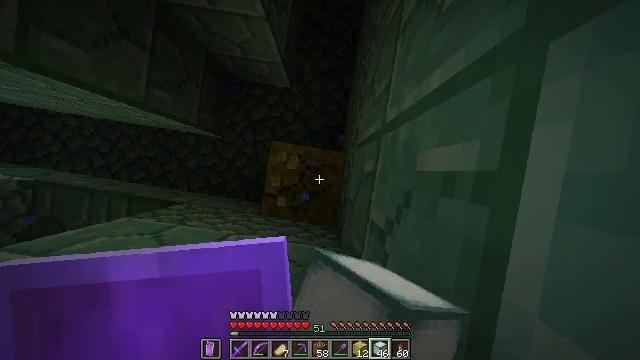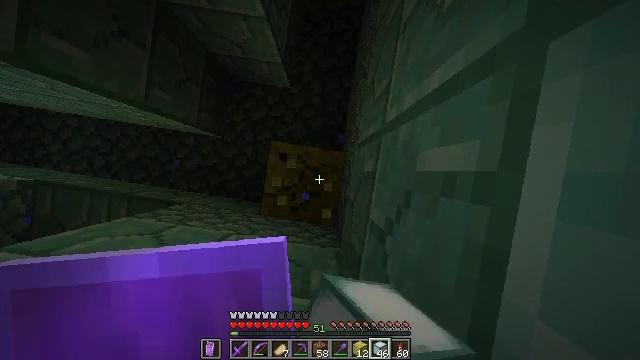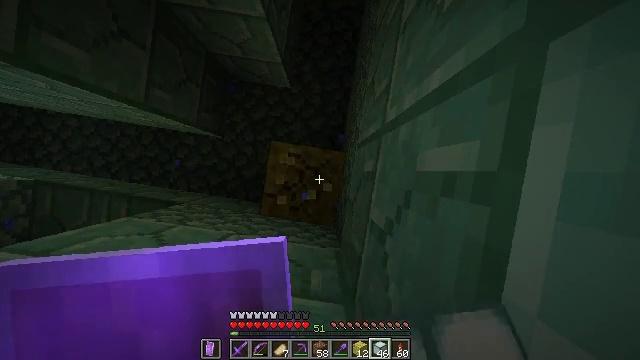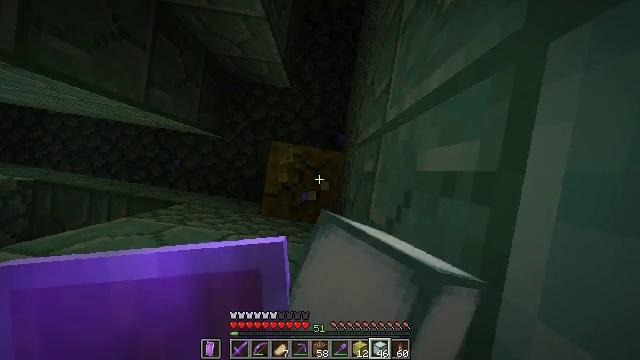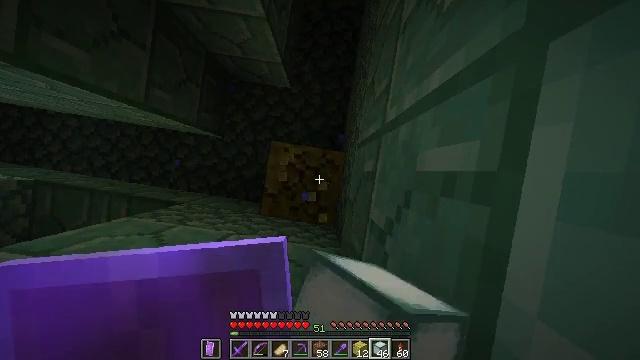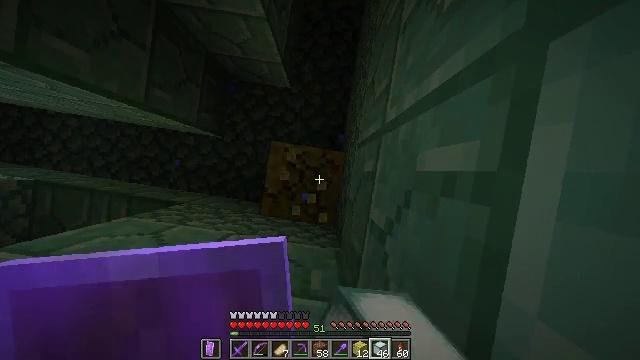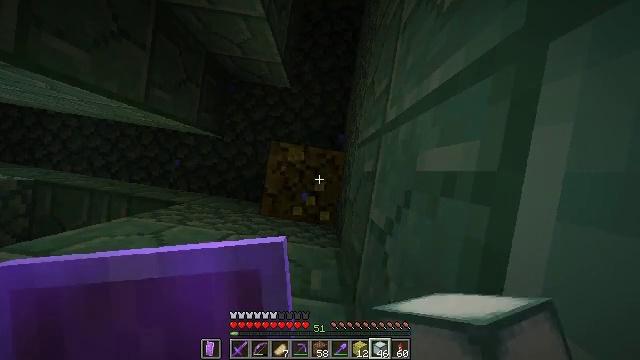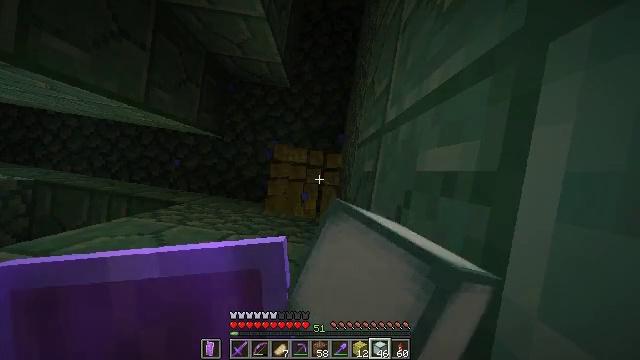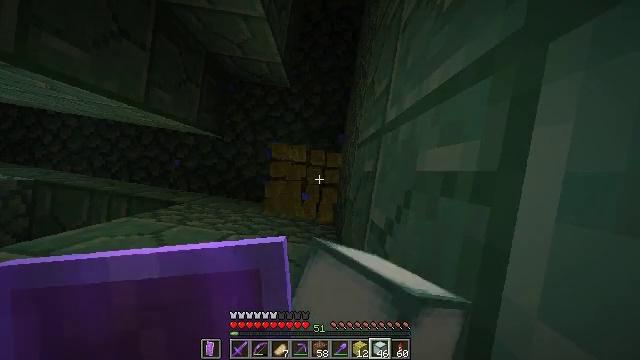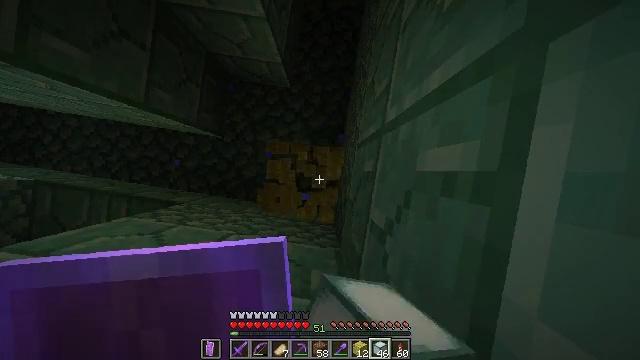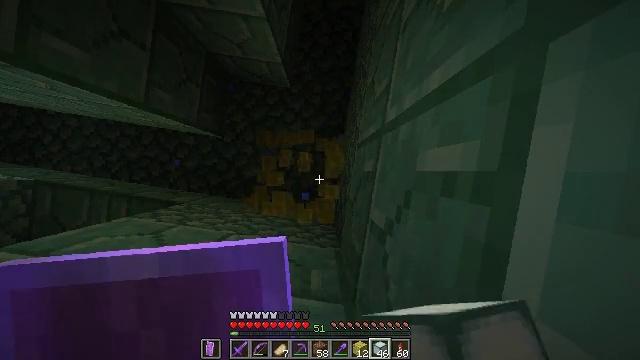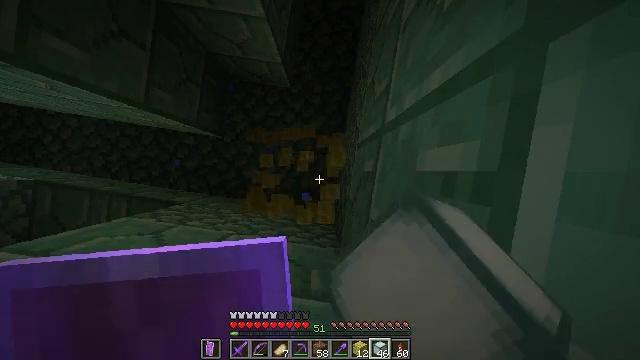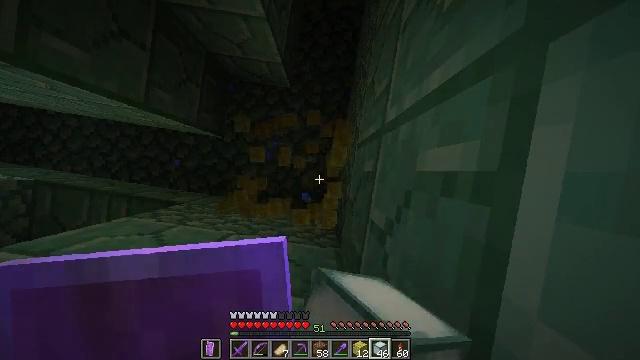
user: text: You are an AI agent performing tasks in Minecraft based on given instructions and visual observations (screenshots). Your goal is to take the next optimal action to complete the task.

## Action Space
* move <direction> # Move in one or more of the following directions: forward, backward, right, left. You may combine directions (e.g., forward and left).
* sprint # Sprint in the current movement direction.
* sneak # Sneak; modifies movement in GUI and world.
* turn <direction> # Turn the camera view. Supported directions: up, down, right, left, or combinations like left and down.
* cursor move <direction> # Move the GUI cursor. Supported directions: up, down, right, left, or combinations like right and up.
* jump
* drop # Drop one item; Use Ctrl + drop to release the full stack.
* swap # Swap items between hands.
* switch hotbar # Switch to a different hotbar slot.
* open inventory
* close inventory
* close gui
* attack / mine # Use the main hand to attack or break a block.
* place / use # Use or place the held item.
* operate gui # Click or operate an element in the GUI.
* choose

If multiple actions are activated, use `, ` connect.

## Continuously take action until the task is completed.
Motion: motion action
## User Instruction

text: Break the wet sponge block.
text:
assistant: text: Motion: attack / mine
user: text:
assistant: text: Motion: attack / mine
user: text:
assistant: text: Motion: attack / mine
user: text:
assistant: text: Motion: attack / mine
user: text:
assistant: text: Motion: attack / mine
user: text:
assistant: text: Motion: attack / mine
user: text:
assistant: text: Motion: attack / mine
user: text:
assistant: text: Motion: attack / mine
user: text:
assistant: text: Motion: attack / mine
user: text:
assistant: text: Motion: attack / mine
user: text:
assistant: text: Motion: attack / mine
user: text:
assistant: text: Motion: attack / mine
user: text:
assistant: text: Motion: attack / mine